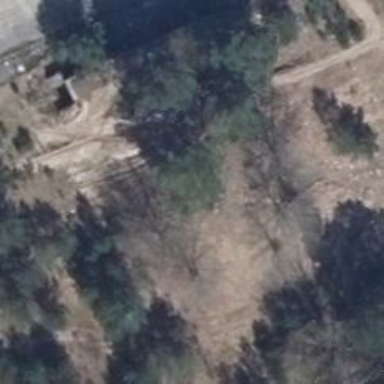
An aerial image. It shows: Bunker building.